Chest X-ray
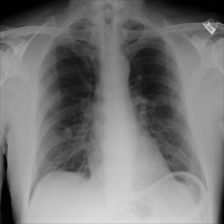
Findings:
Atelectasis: negative
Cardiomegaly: negative
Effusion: negative
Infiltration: negative
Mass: negative
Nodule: negative
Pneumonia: negative
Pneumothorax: negative
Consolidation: negative
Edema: negative
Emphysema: negative
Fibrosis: negative
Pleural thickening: negative
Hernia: negative